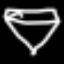
Label: diamond